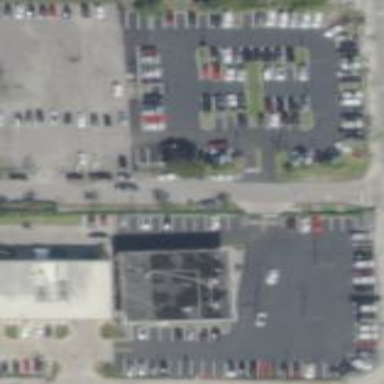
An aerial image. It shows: Commercial area with car shop.